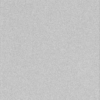
Label: dusty